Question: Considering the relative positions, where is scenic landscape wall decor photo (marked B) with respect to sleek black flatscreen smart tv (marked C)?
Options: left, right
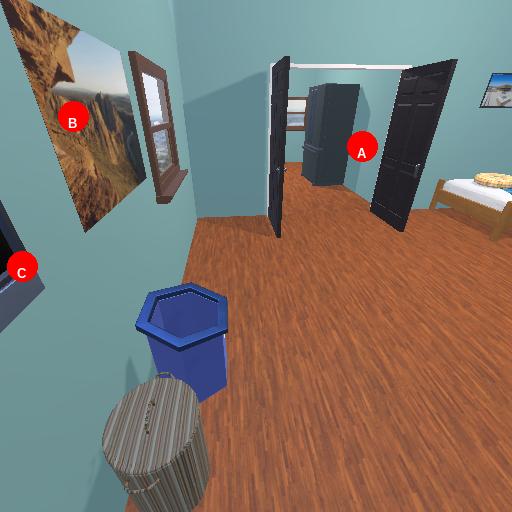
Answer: left